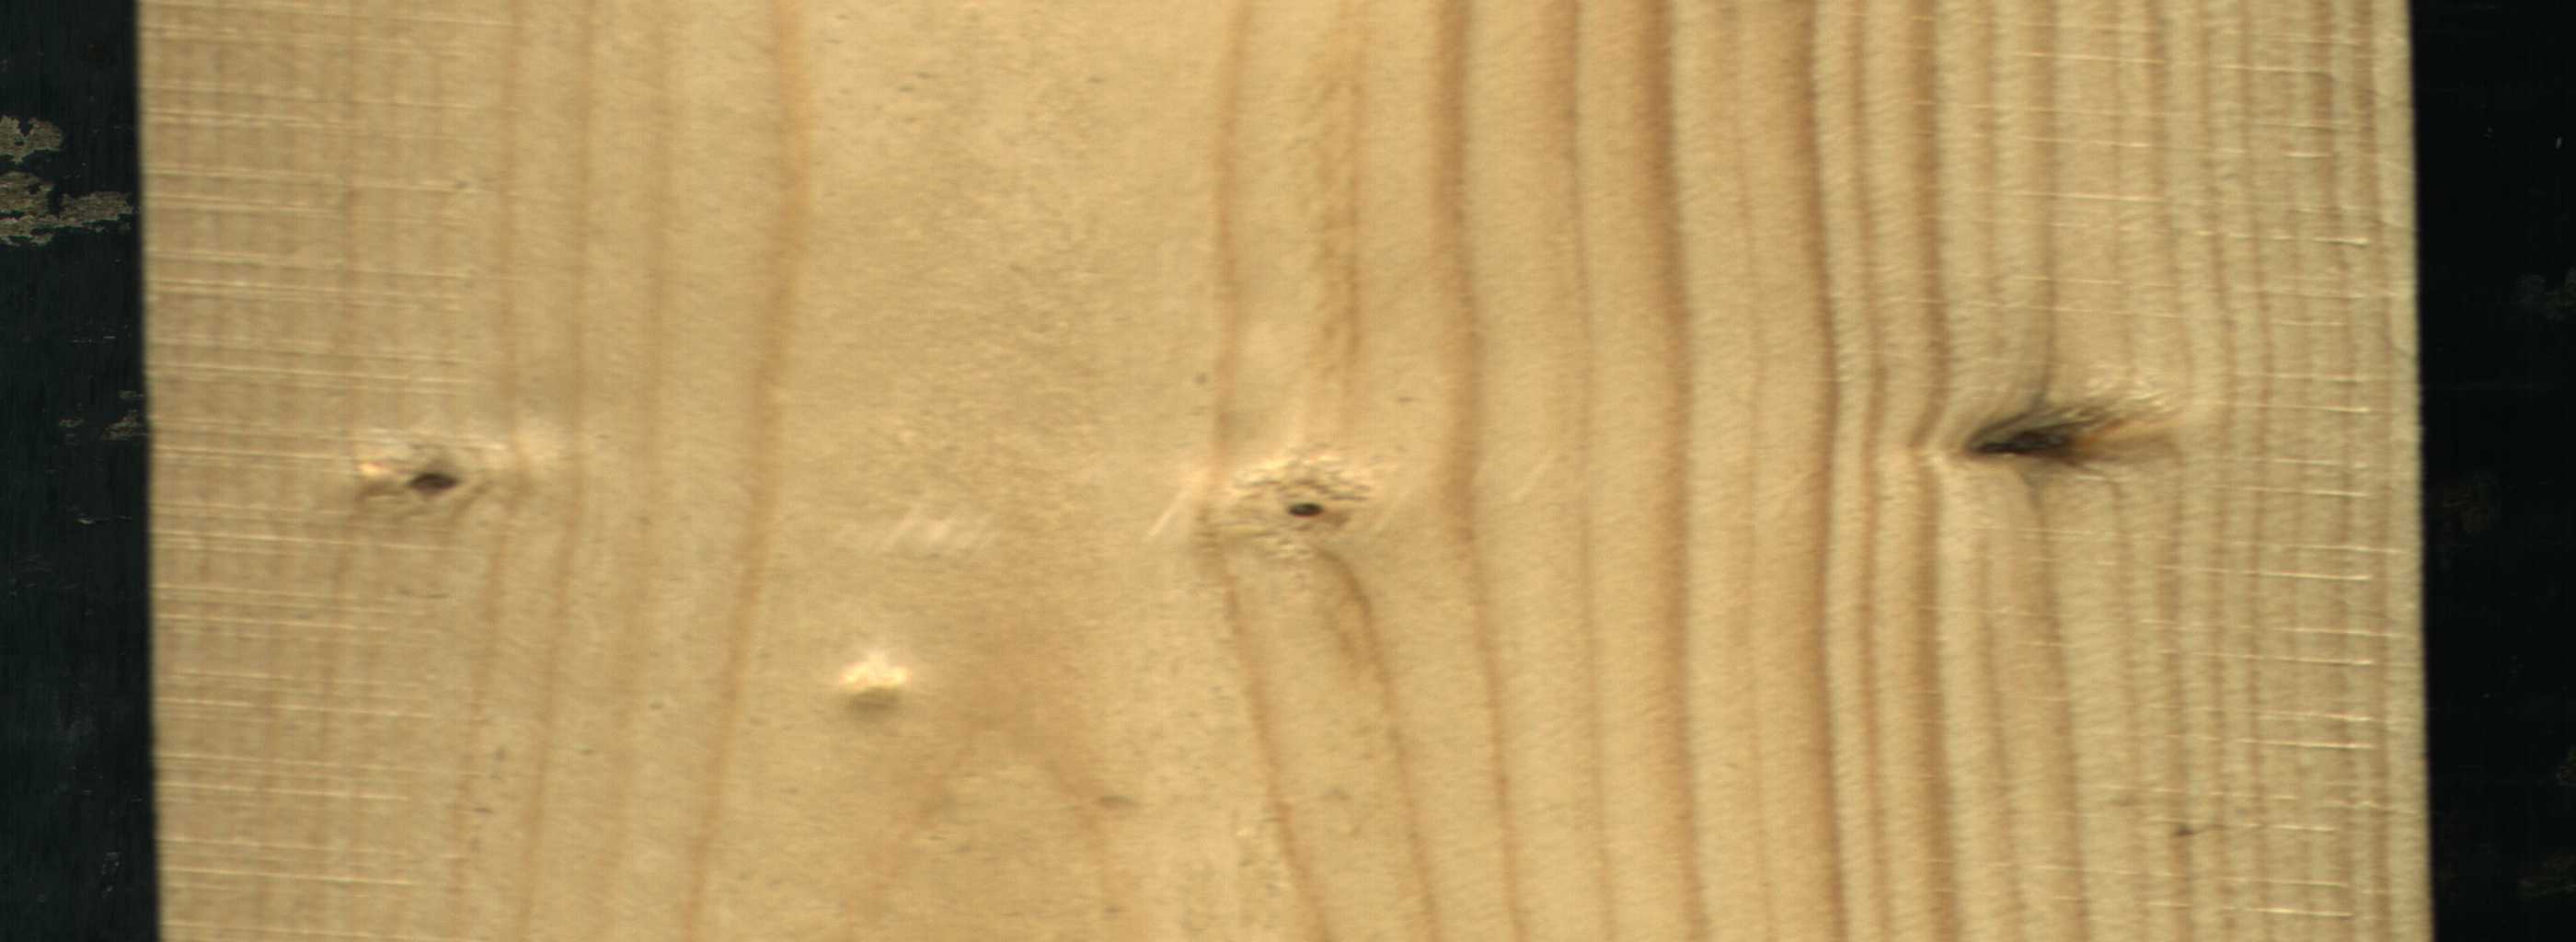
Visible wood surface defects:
Dead_Knot
Live_Knot
Live_Knot